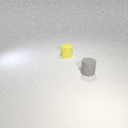
small yellow rubber cylinder behind small gray rubber cylinder